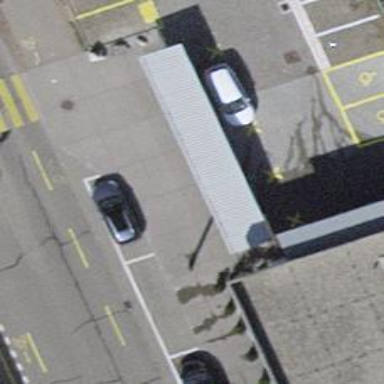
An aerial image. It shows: Bicycle parking rack located on the roof of building.